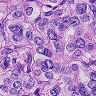
Metastatic tissue present: yes